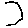
Label: hexagon